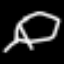
Label: leaf